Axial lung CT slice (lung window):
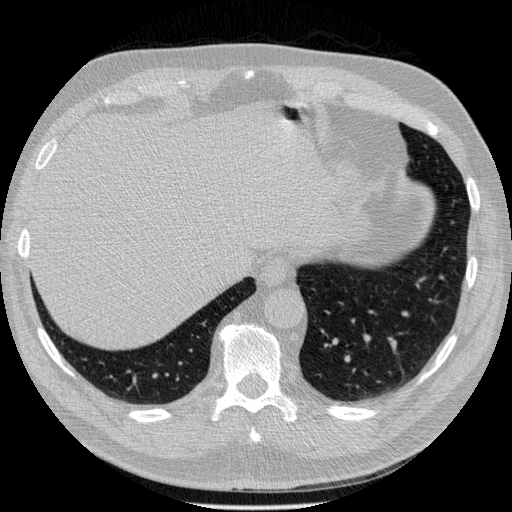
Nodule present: no